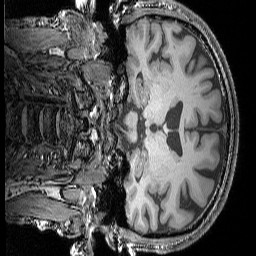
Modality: T1w
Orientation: coronal
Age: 64
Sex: male
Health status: ill
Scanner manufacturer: siemens
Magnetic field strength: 3 T
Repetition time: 1.75 s
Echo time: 0.00418 s